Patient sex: M
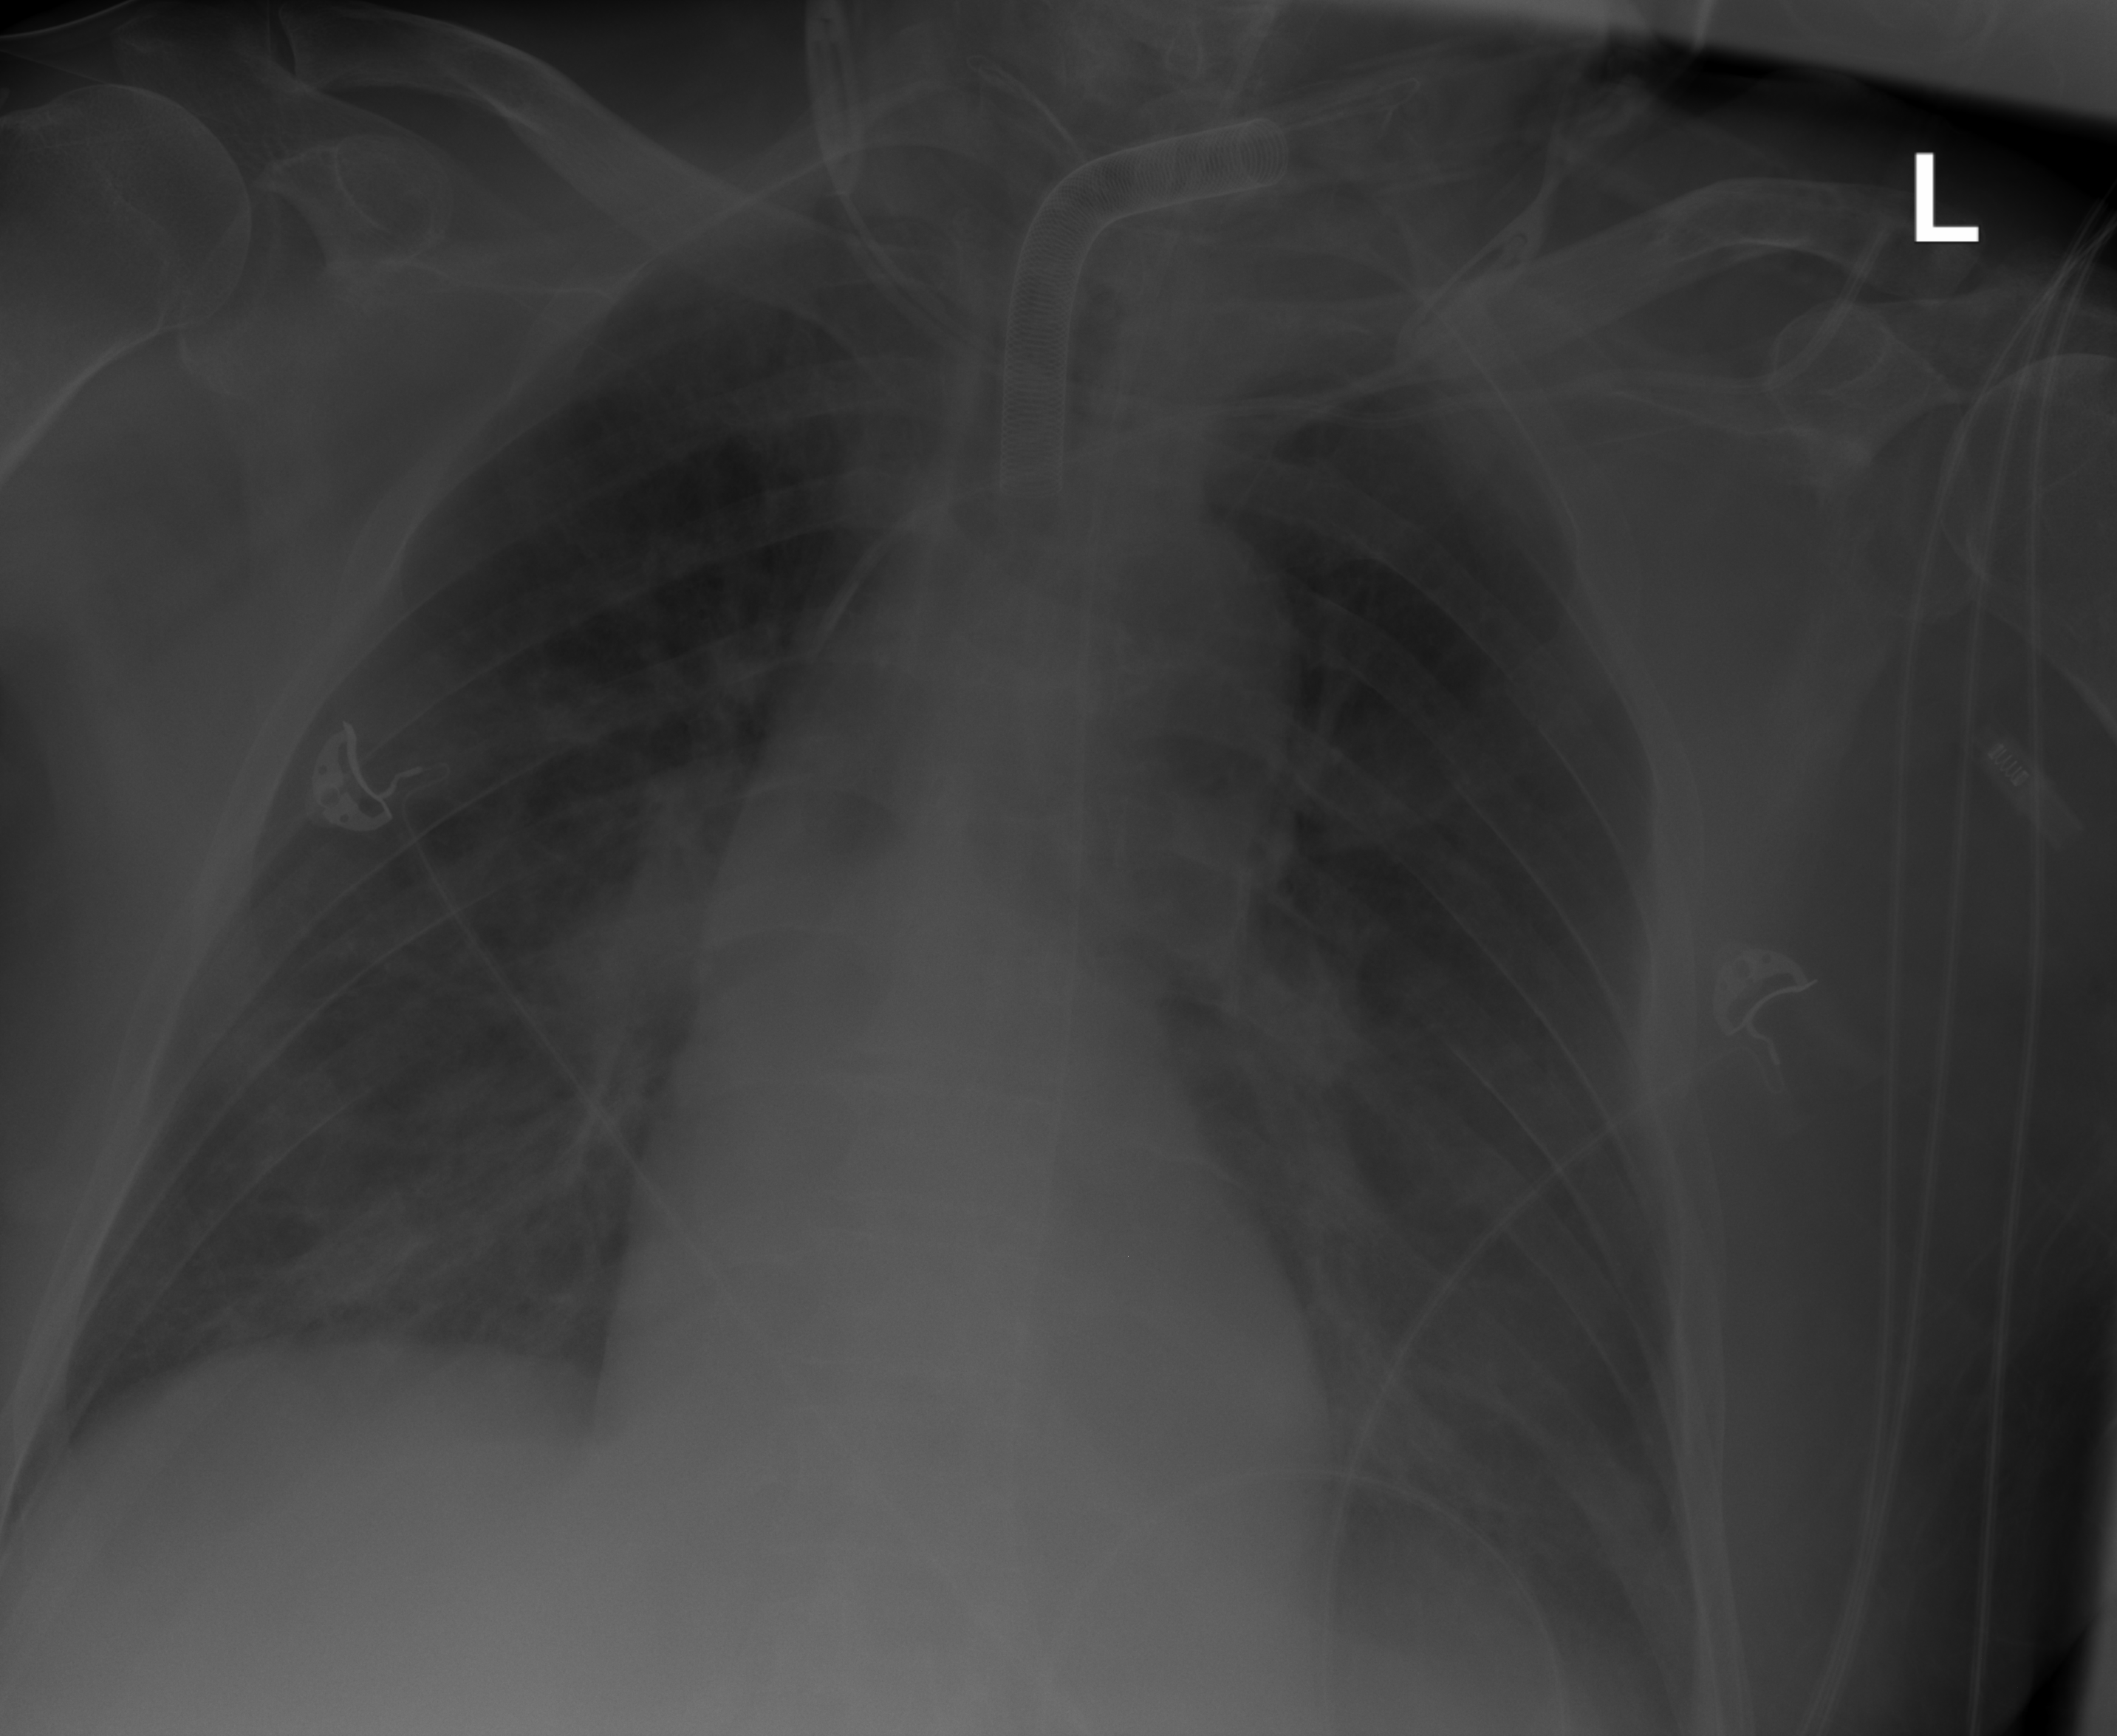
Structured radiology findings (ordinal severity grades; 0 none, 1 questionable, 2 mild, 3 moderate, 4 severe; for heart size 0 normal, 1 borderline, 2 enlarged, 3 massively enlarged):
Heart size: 0
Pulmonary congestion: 2
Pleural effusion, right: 2
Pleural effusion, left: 2
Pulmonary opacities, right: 2
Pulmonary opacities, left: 0
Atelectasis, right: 2
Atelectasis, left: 2